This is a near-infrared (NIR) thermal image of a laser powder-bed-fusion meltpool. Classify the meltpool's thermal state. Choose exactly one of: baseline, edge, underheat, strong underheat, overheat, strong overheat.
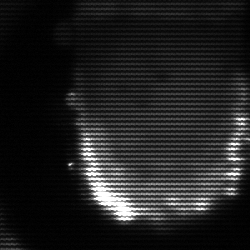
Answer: baseline